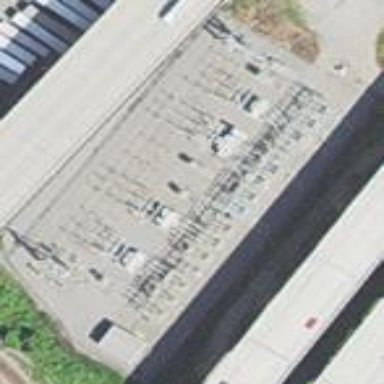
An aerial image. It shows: Power substation.